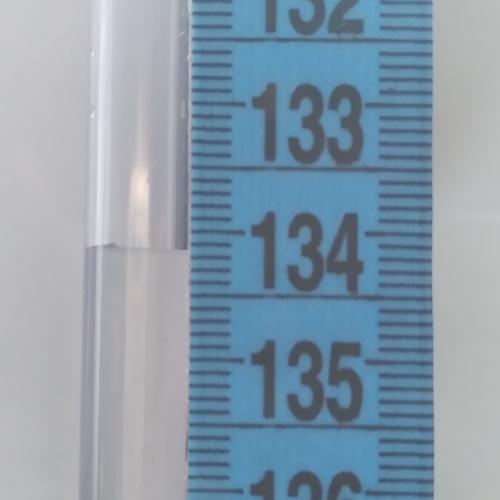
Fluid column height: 134.1 cm